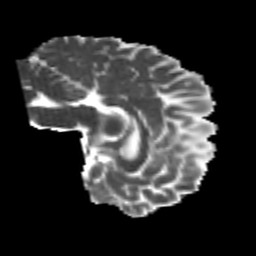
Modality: MD
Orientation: sagittal
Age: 23
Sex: female
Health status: healthy
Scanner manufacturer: philips
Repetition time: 7.387 s
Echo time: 0.08599 s